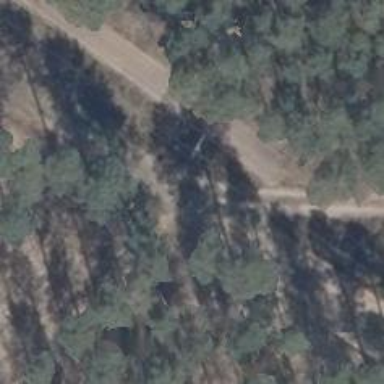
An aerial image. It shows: Dirt track road with grade3 tracktype.